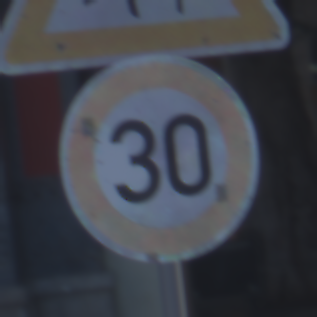
Verkehrszeichen: Geschwindigkeit30
Zusatzzeichen oben: KinderLinks
Umgebung: Outdoor, Urban
Tageszeit: SunriseSunset
Wetter: PartlyCloudy
Licht: Natural
Jahreszeit: NotSpecified
Kontrast: LowContrast